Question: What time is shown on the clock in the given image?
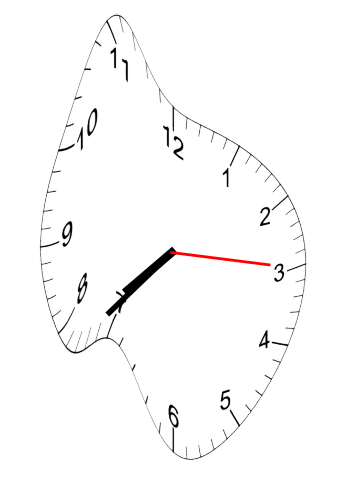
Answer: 07:37:15